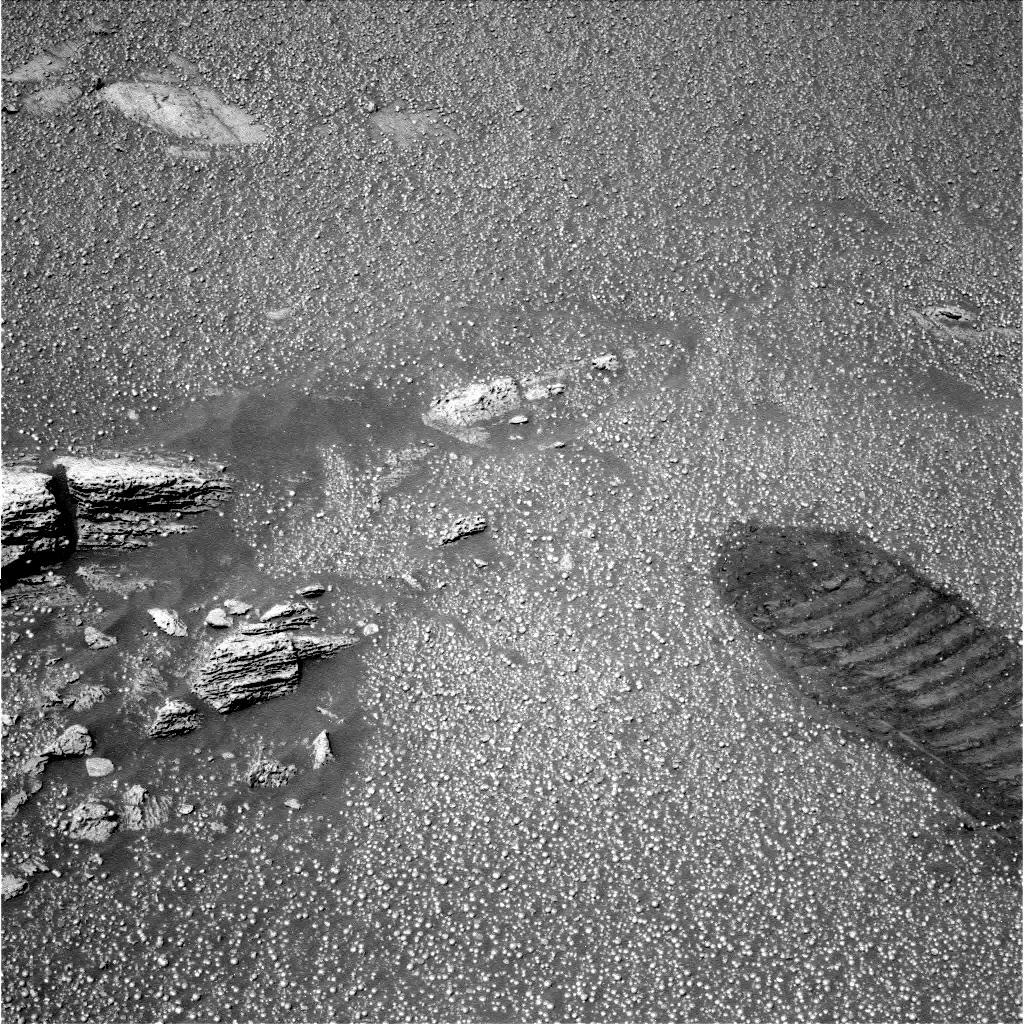
Terrain classes present: Bedrock, Gravel / Sand / Soil, Rock, Shadow, Track